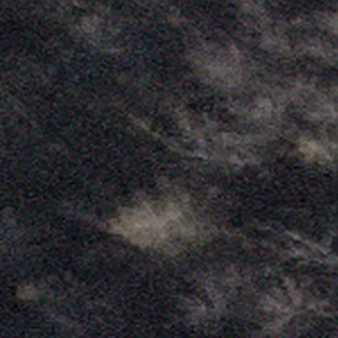
Label: other